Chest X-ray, AP view. Patient: 46 years old, sex M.
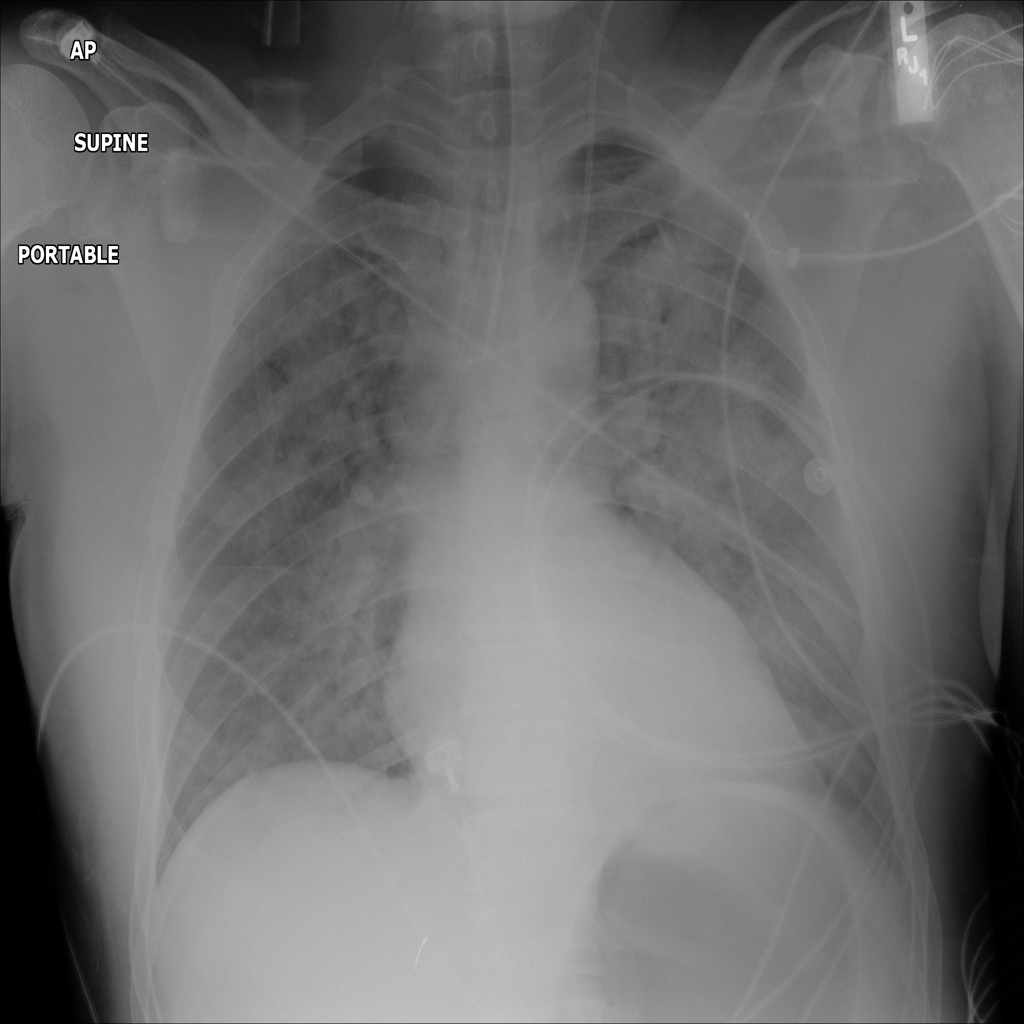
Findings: Infiltration